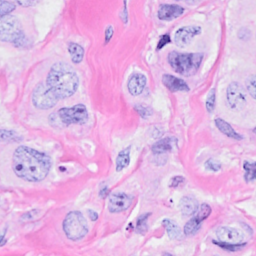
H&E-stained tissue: Breast